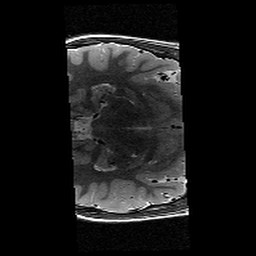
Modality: T2w
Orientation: axial
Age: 13
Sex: male
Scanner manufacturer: siemens
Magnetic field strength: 3 T
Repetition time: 9.23 s
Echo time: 0.067 s